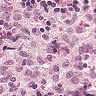
Metastatic tissue present: no